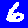
Digit: 6